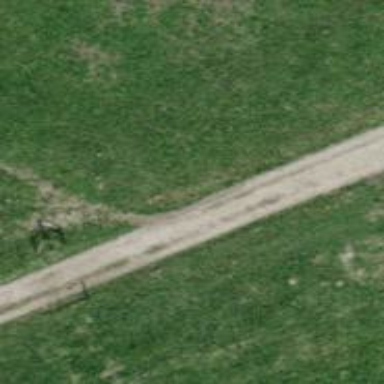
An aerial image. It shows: Gravel track road.